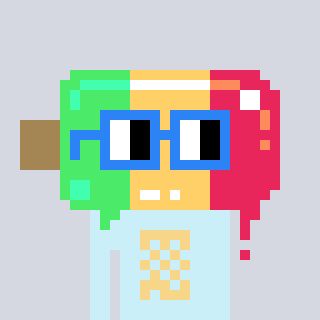
a pixel art character with square blue glasses, a icepop-shaped head and a cold-colored body on a cool background